Question: When Load my Rails ember app I get a blank screen because ember is trying to find my application and index templates at
'''
Ember.TEMPLATES['application] and Ember.TEMPLATES['index']
'''
But when I run Ember.TEMPLATES in the console it brings up all the templates as 'app/application' and 'app/index'.
So ember is looking for /application.hbs but cant find it because for some reason the templates are listed as app/application. But the actual file structure of app is:
'''
assets -> javascripts -> app -> templates -> application.hbs and index.hbs
'''
So their direct parent is not 'app/'

Any idea why its doing this and how to fix it?
Thank you!
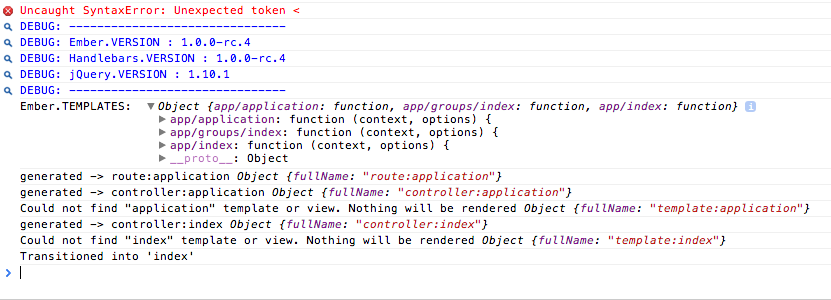
Answer: Ember-Rails compiles the handlebars from the assets/javascripts directory directly.
You have two options, modify your hierarchy to not use the 'app' folder.
Or set 'config.handlebars.templates_root = 'app'' in your 'application.rb'.